Question: I have been reading stack overflow for a solution but can't find it.

(<URL>
When I load the page it looks like that
Here is the site (beta)
<URL>
If you press it unfolds, maybe I can solve it if it auto unfolds at the start
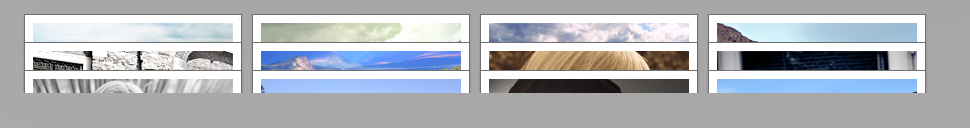
Answer: The problem is that when you run '.isotope' the images are not yet loaded, so the plugin cannot calculate their size..
You have some different options to choose from
1. Start isotope after the images have loaded.. $(window).load(function(){/*init plugin here*/})
2. Use the imagesLoaded plugin: http://isotope.metafizzy.co/docs/help.html#imagesloaded_plugin
3. call reLayout once the images are loaded $(window).load(function(){$('#thumbs').isotope('reLayout');});
4. if the li elements are fixed size, then give them dimensions through CSS, and isotope will pick them up..